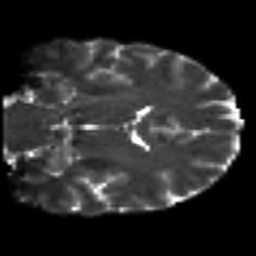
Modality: T2w
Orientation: coronal
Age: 32
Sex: male
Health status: ill
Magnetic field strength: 3 T
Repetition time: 9 s
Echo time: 0.093 s